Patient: sex M, age 57
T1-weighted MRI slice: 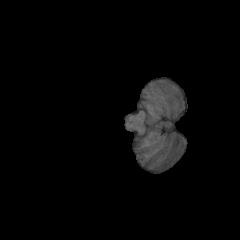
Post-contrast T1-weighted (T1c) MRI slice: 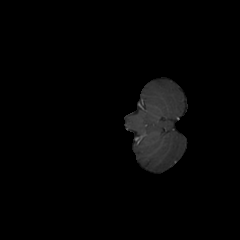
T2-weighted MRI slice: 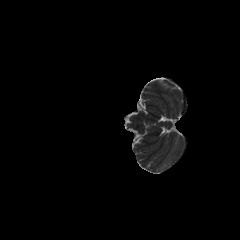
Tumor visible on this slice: no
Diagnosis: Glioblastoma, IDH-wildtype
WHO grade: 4